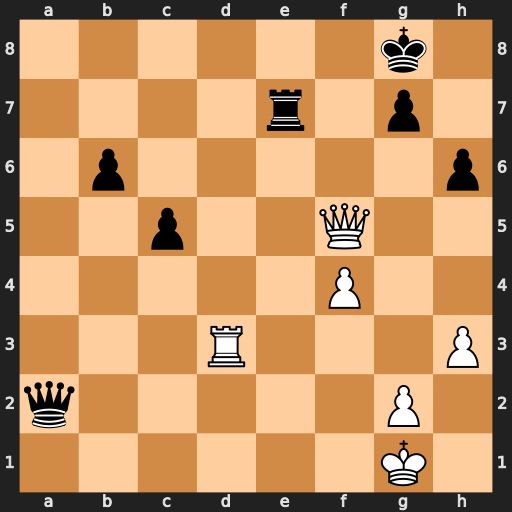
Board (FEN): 6k1/4r1p1/1p5p/2p2Q2/5P2/3R3P/q5P1/6K1
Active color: w
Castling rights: -
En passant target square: -
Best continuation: Rd8+ Re8 Rxe8#